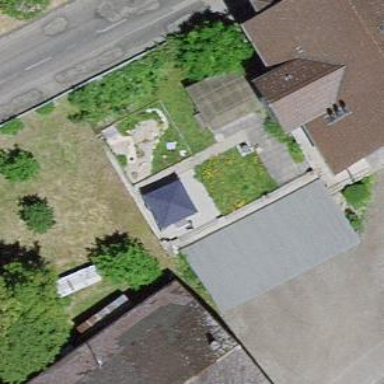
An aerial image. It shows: View of roof of building.